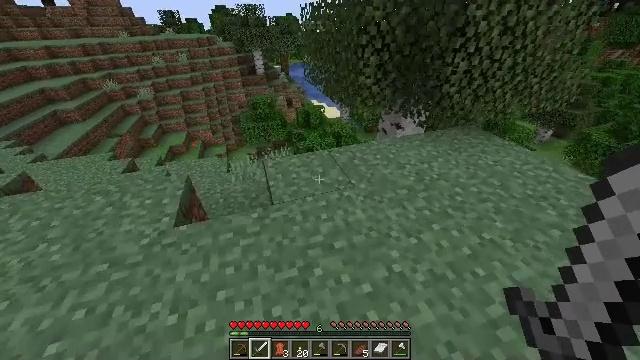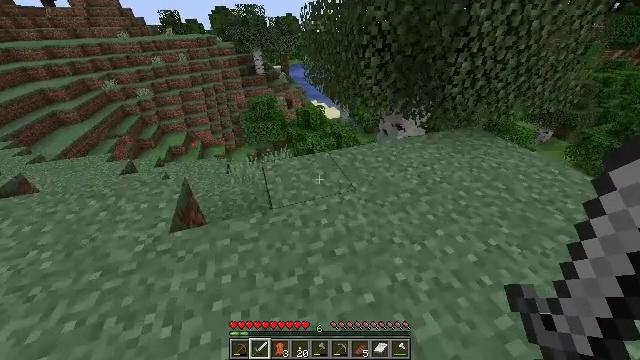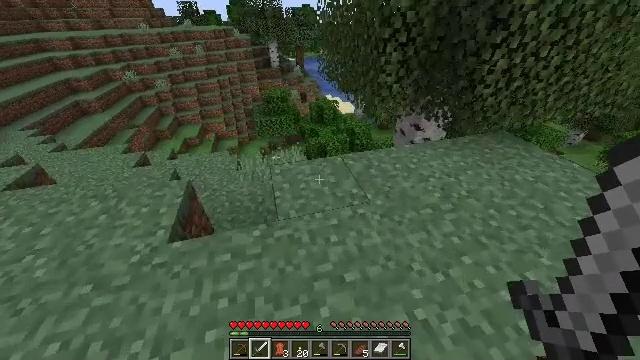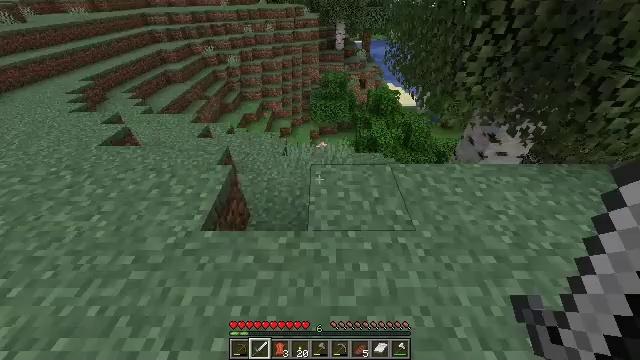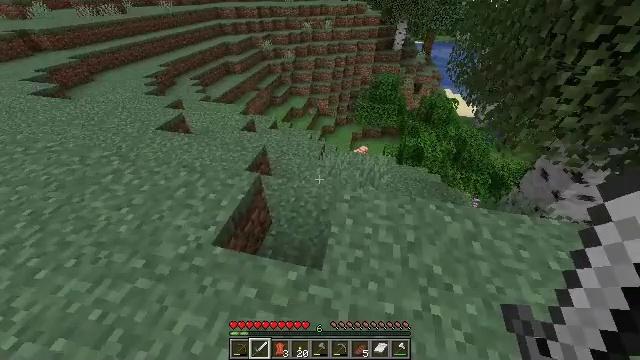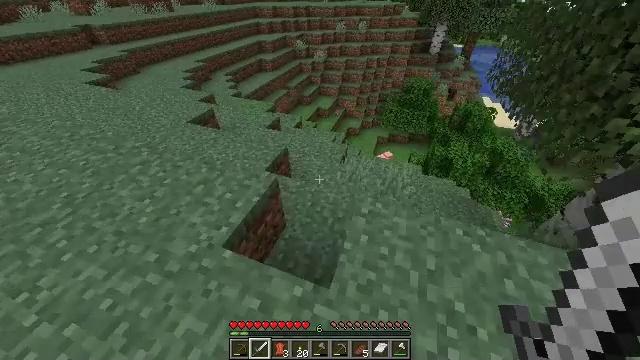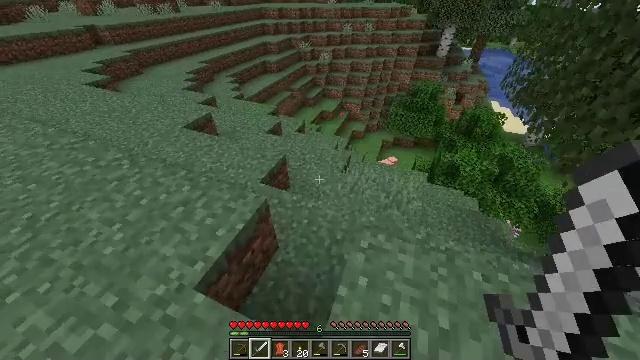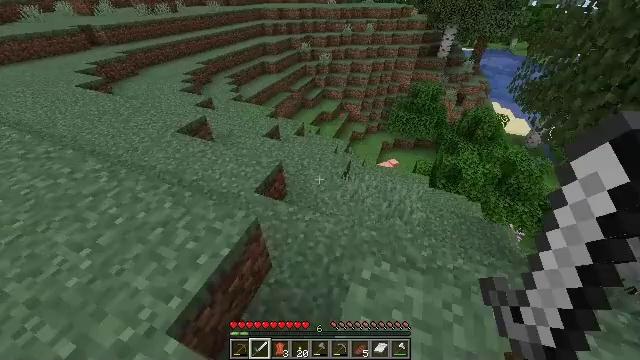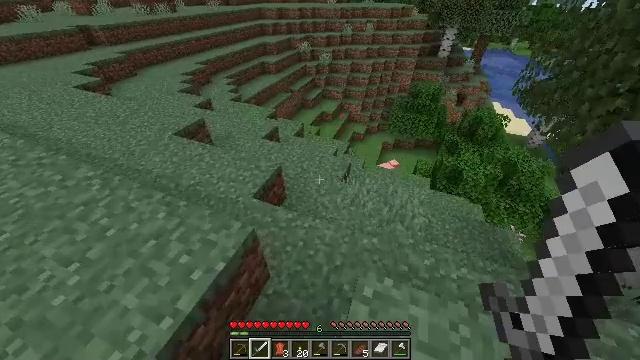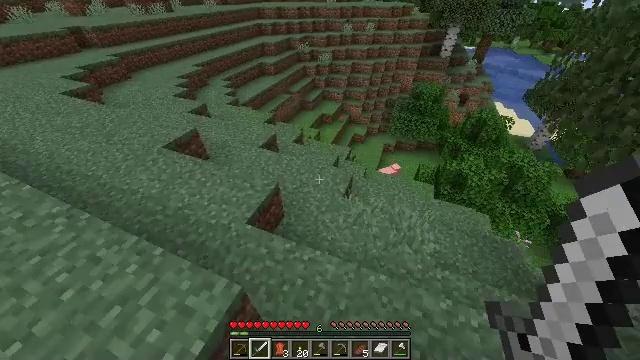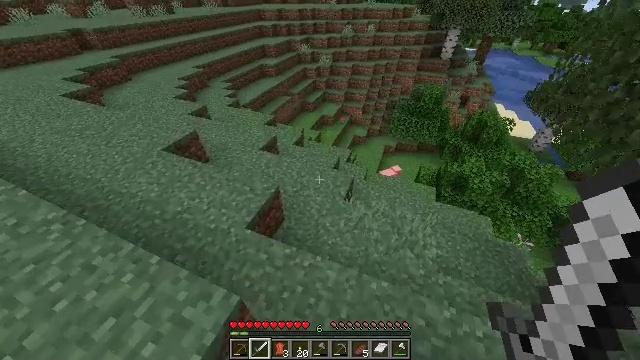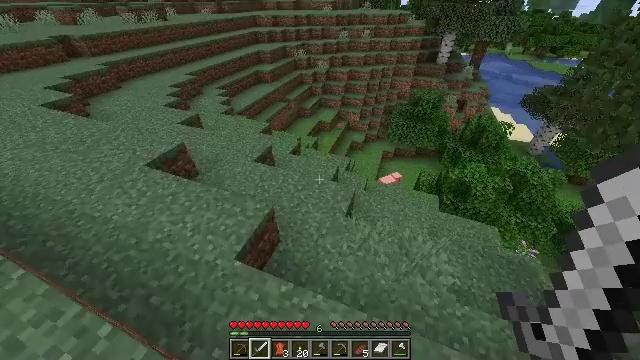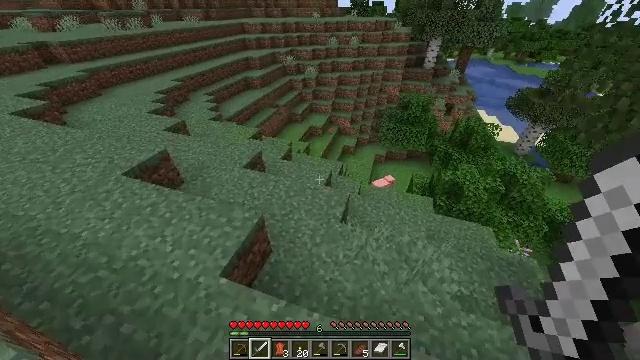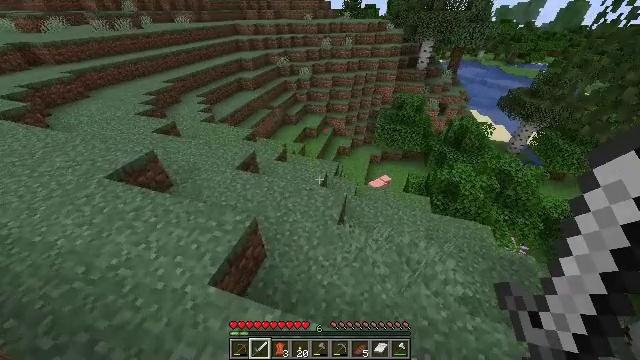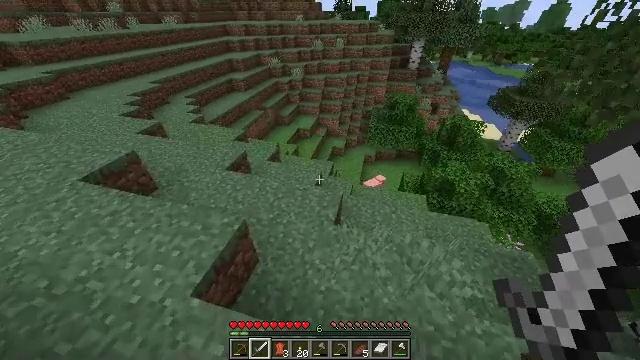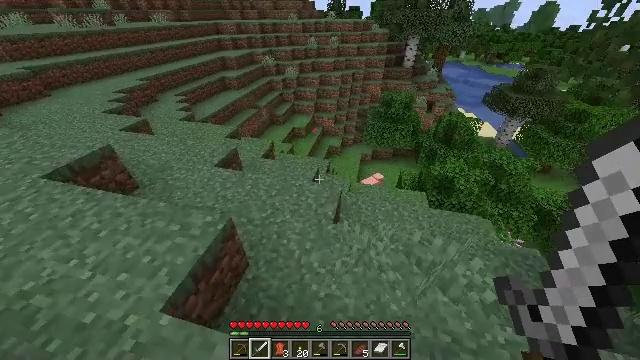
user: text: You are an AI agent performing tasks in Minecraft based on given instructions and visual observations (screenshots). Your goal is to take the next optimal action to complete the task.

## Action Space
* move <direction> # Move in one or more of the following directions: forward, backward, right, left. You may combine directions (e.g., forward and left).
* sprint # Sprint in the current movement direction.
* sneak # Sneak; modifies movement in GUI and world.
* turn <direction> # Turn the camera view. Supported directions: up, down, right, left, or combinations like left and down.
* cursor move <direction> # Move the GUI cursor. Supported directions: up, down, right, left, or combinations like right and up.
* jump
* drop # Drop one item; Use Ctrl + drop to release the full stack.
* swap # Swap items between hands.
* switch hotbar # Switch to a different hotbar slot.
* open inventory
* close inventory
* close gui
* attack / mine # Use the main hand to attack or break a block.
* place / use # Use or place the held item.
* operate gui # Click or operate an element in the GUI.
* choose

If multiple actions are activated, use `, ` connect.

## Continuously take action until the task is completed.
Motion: motion action
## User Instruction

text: Trim the tree by mining oak leaves.
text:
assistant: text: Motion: move forward, sprint
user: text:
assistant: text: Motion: move forward, sprint, turn left and down
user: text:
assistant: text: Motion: move forward, sprint, turn left and down
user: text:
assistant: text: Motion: move forward, sprint, turn left
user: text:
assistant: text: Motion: move forward, sprint, turn left
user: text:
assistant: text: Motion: move forward, sprint, turn left
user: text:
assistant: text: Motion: move forward, sprint
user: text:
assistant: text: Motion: move forward, sprint
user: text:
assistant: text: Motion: move forward, sprint
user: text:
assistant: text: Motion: move forward, sprint
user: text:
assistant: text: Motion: move forward, sprint
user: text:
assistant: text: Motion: move forward, sprint, turn right and up
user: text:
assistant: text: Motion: move forward, sprint, turn right
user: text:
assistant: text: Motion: move forward, sprint, turn right
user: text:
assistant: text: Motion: move forward, sprint, turn right
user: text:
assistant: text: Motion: move forward, sprint, turn right
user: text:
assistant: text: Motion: move forward, sprint, turn right
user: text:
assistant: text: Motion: move forward, sprint, turn right
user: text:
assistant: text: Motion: move forward, sprint
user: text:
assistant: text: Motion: move forward, sprint
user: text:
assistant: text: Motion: move forward, sprint, turn right
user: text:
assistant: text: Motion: move forward, sprint, turn right
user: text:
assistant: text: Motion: move forward, sprint, turn right
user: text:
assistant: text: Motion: move forward, sprint, turn right
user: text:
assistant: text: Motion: move forward, sprint, turn right
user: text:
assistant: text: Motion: move forward, sprint, turn right
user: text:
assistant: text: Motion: move forward, sprint, turn right
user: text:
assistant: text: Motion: move forward, sprint, turn right and up
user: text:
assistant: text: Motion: move forward, sprint, turn right
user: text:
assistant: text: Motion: move forward, sprint